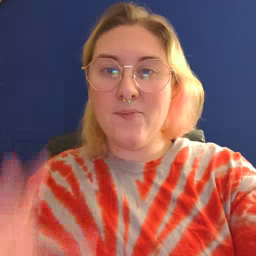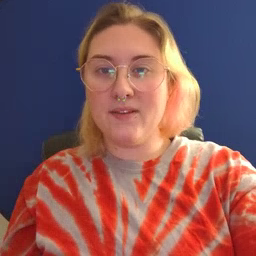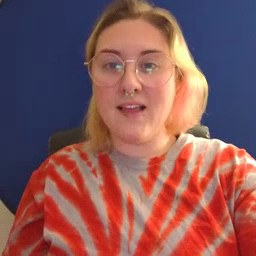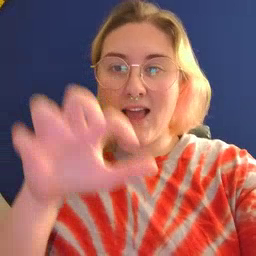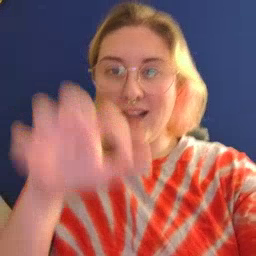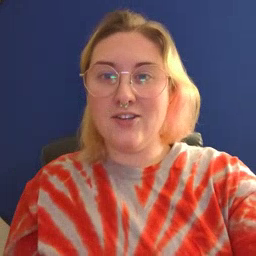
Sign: alligator